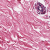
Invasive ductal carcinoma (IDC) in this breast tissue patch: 0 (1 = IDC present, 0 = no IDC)